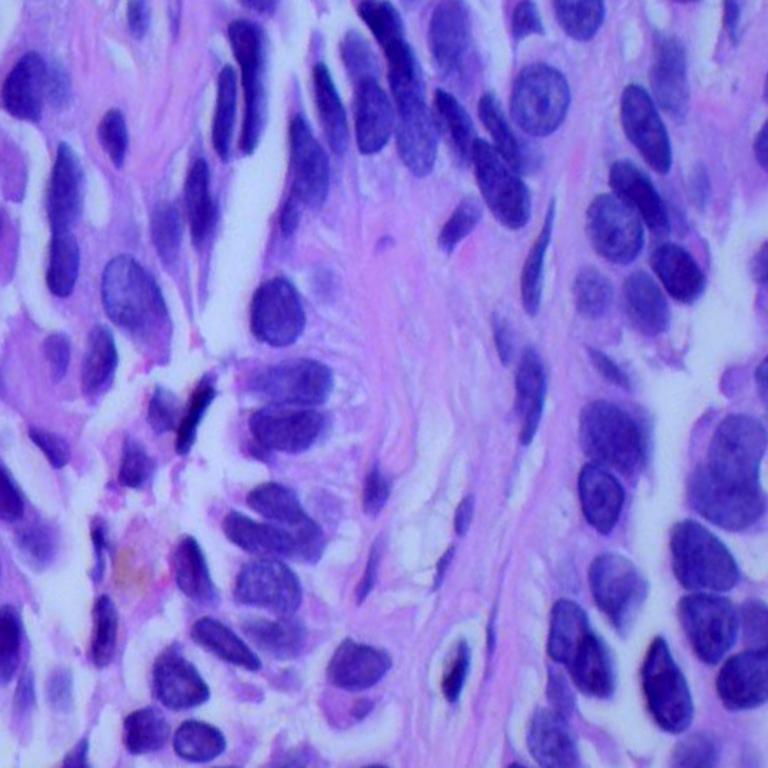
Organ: lung
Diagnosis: adenocarcinomas